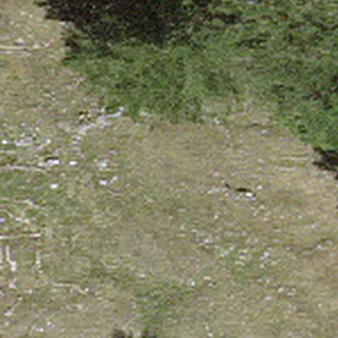
Label: other